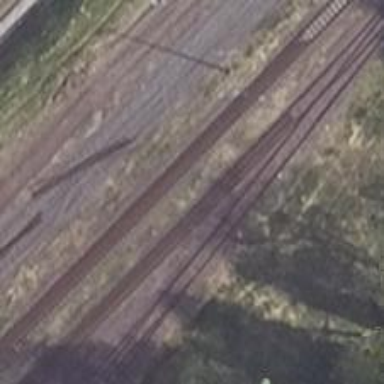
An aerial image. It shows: Railway switch.